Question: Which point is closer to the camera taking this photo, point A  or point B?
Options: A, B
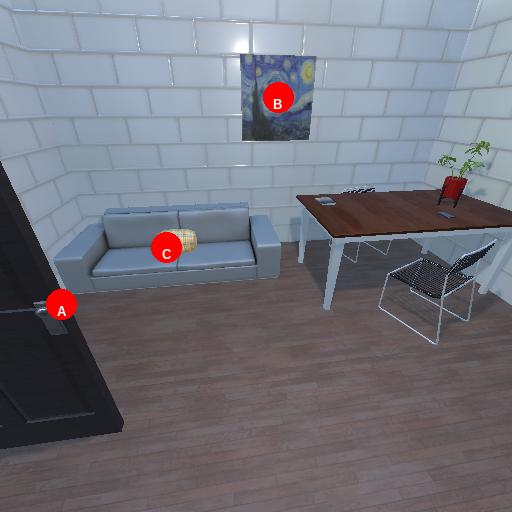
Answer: A